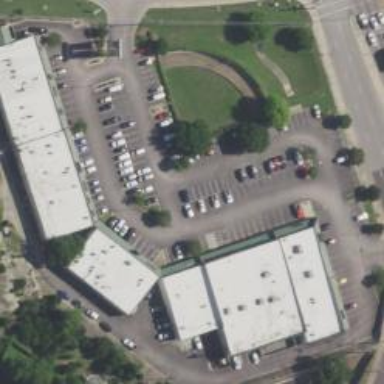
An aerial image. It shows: Car rental service.